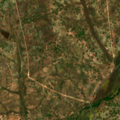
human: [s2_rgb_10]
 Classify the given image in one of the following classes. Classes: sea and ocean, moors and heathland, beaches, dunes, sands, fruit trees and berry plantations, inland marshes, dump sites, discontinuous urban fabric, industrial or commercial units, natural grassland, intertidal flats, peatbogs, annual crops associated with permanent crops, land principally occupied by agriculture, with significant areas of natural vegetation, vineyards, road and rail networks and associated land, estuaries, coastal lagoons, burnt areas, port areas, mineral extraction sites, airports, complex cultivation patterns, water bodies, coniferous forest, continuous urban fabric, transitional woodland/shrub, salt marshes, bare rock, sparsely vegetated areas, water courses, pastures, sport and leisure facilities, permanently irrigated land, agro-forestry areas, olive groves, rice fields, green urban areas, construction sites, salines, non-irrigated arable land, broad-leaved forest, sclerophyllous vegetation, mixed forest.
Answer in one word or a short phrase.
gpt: continuous urban fabric